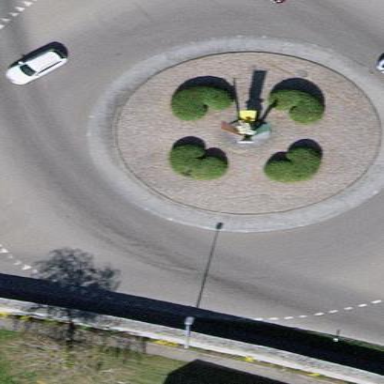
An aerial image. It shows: Primary highway with asphalt surface leading to roundabout.